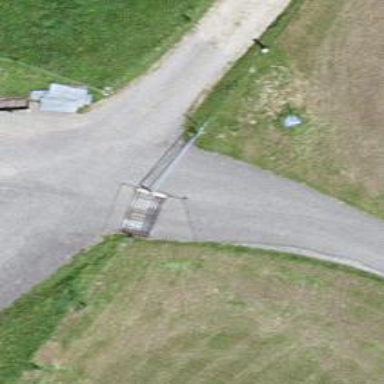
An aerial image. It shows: Cattle grid.